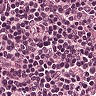
Metastatic tissue present: no